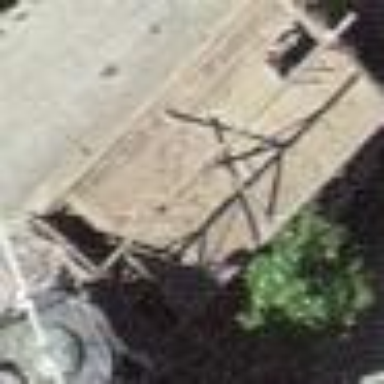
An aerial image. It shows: Rural barn.